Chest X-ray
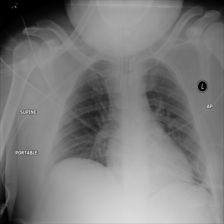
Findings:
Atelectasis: negative
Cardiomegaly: negative
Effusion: negative
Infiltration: negative
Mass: negative
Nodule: negative
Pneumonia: negative
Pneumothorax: negative
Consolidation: negative
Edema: negative
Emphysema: negative
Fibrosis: negative
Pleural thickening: negative
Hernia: negative